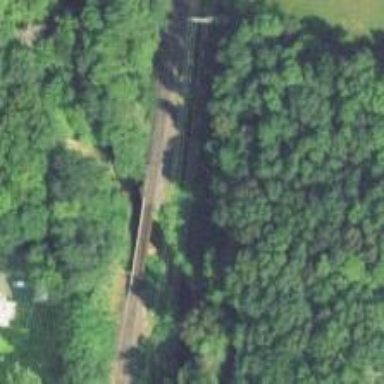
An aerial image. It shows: Bridge over railway line.